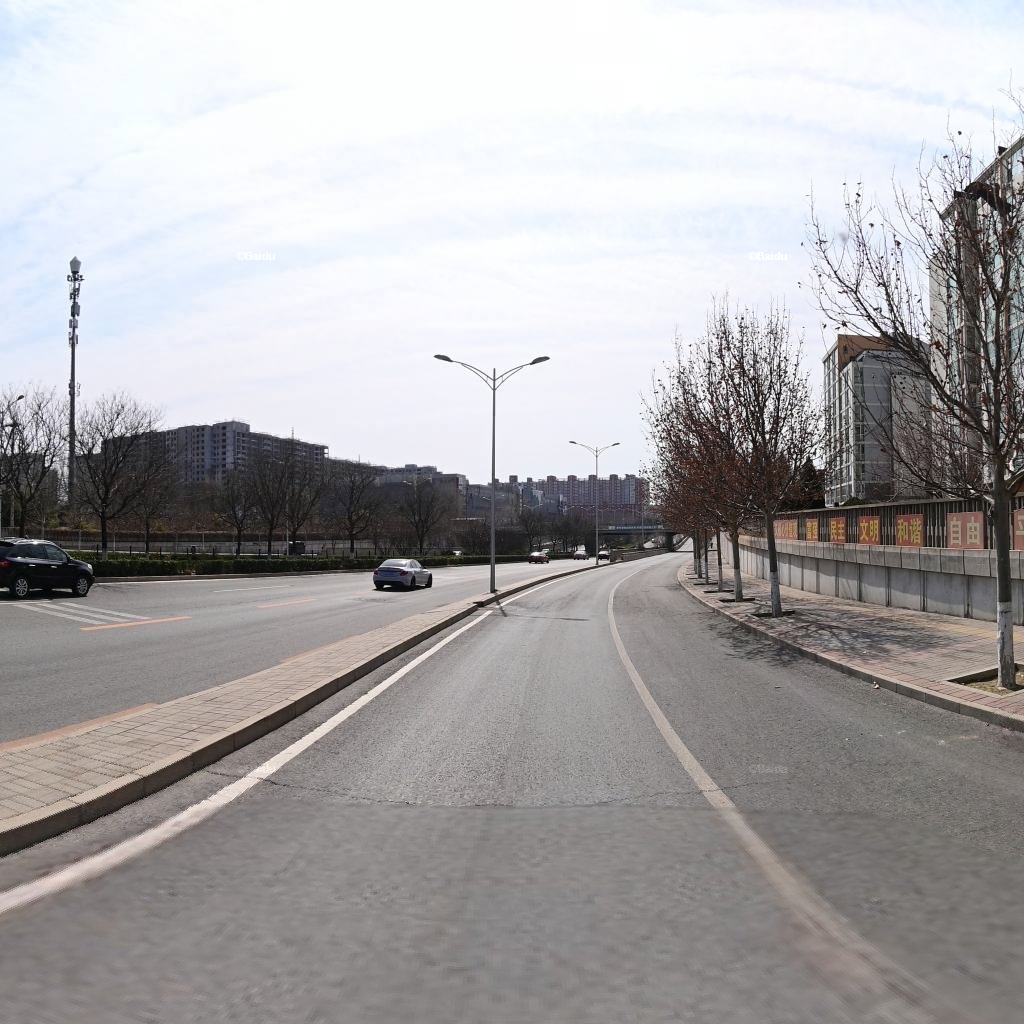
Region: Haidian
Road damage annotations: transverse crack